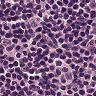
Metastatic tissue present: no